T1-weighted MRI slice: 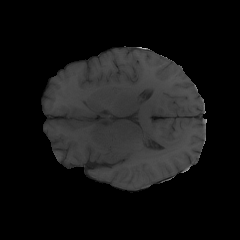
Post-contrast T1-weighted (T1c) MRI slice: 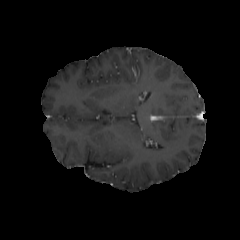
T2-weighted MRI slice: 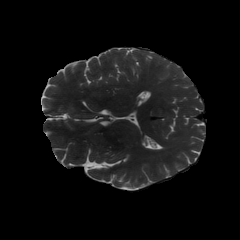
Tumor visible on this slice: no